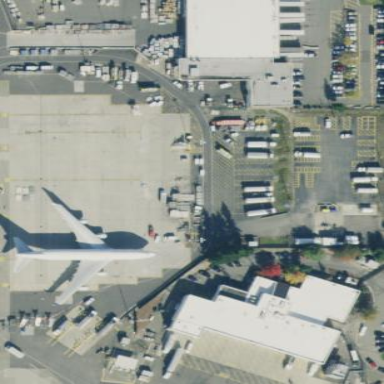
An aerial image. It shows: Apron at the airport.